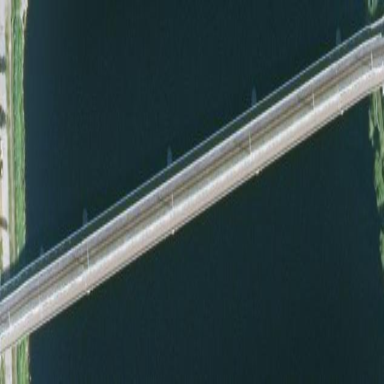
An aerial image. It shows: Man-made bridge.